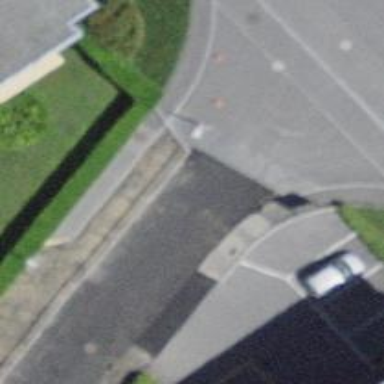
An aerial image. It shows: Zebra crossing on the road.